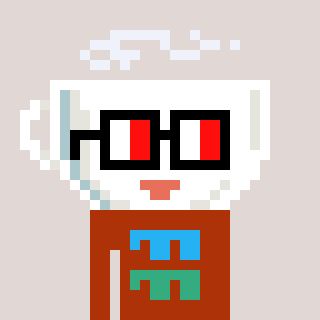
a pixel art character with square glasses with black frames and red eyes, a mug-shaped head and a hotbrown-colored body on a warm background